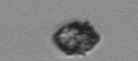
Label: Kryptoperidinium_triquetrum